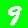
Digit: 9